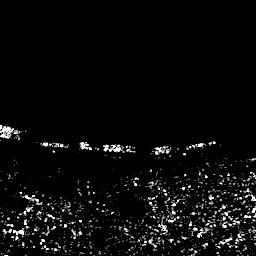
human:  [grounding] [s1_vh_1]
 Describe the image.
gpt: In the satellite image, there is  <ref>1 small ship </ref> <box>[[38, 55, 53, 60, 0]]</box> located at center.